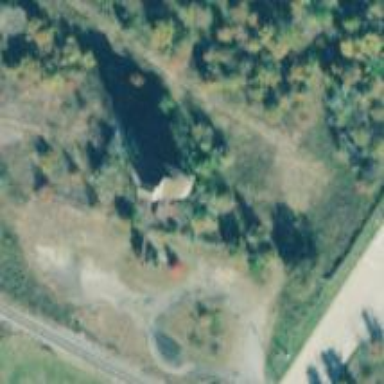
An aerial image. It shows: Abandoned railway yard.